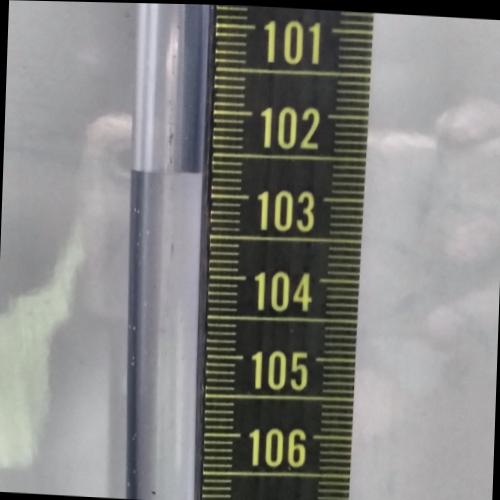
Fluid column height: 102.7 cm